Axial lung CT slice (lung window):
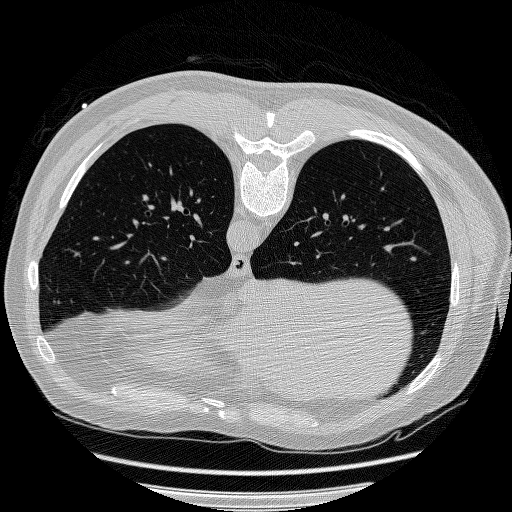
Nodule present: no